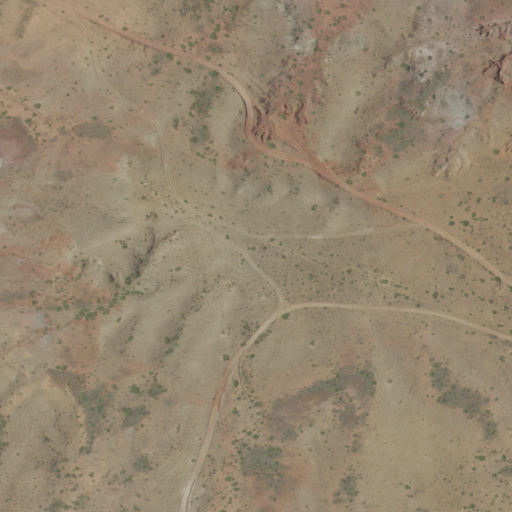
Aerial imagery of mountain in New Mexico named Bronco Hill containing only shrub